Field crop: maize
Growth stage: 2
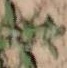
Species: atriplex